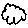
Label: cloud